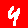
Digit: 4